Explain the disparities between the first and second image.
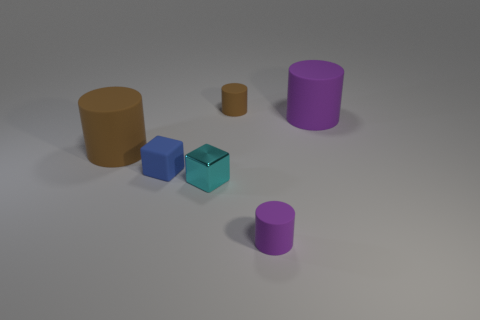
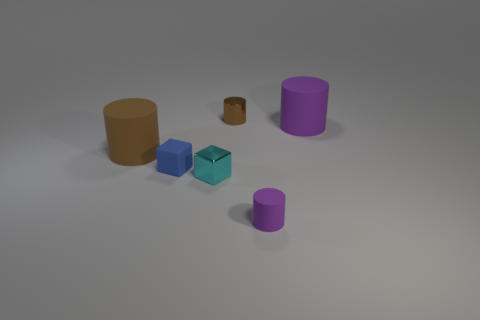
the tiny brown matte thing changed to metal
the small brown matte cylinder that is behind the tiny blue matte thing became metal
the small brown object changed to shiny
the small brown rubber thing changed to metallic
the small brown rubber cylinder on the right side of the tiny metallic object became metal
the tiny brown rubber cylinder that is right of the rubber block became shiny
the small brown rubber cylinder that is on the right side of the tiny rubber block became metallic